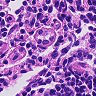
Metastatic tissue present: no